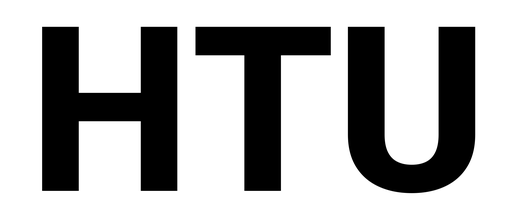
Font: Roboto_ExtraBold